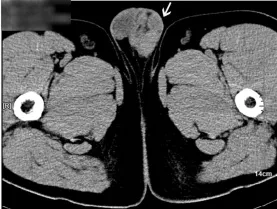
CT images of an SFT in the spermatic cord:. Unenhanced CT scan.
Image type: radiology (ct)